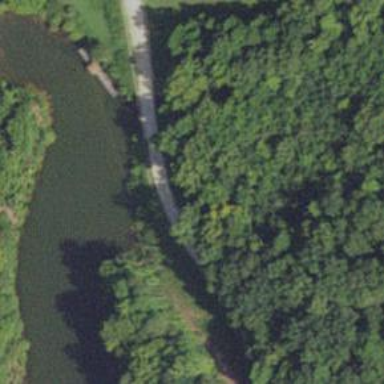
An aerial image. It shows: Embankment along unclassified road.